Aerial crown-view tile of a tropical tree (Barro Colorado Island, Panama), acquired 20250512:
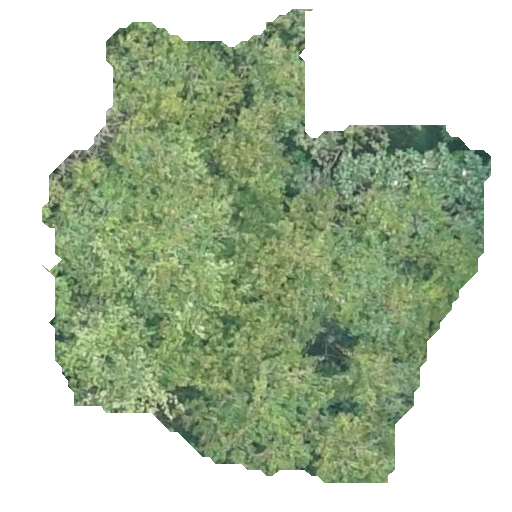
Species: Apeiba membranacea
GBIF accepted scientific name: Apeiba membranacea
Crown area: 209.161 m²